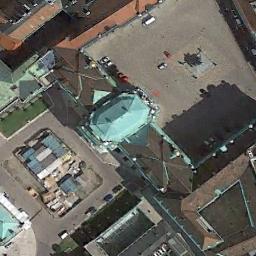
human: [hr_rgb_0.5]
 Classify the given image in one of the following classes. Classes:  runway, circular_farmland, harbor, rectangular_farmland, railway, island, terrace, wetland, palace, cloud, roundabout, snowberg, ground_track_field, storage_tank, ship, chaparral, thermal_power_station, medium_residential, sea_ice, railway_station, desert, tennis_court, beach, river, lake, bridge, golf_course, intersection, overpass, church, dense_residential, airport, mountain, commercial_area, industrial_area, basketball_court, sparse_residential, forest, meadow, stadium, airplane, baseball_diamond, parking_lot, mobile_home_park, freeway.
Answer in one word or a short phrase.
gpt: church